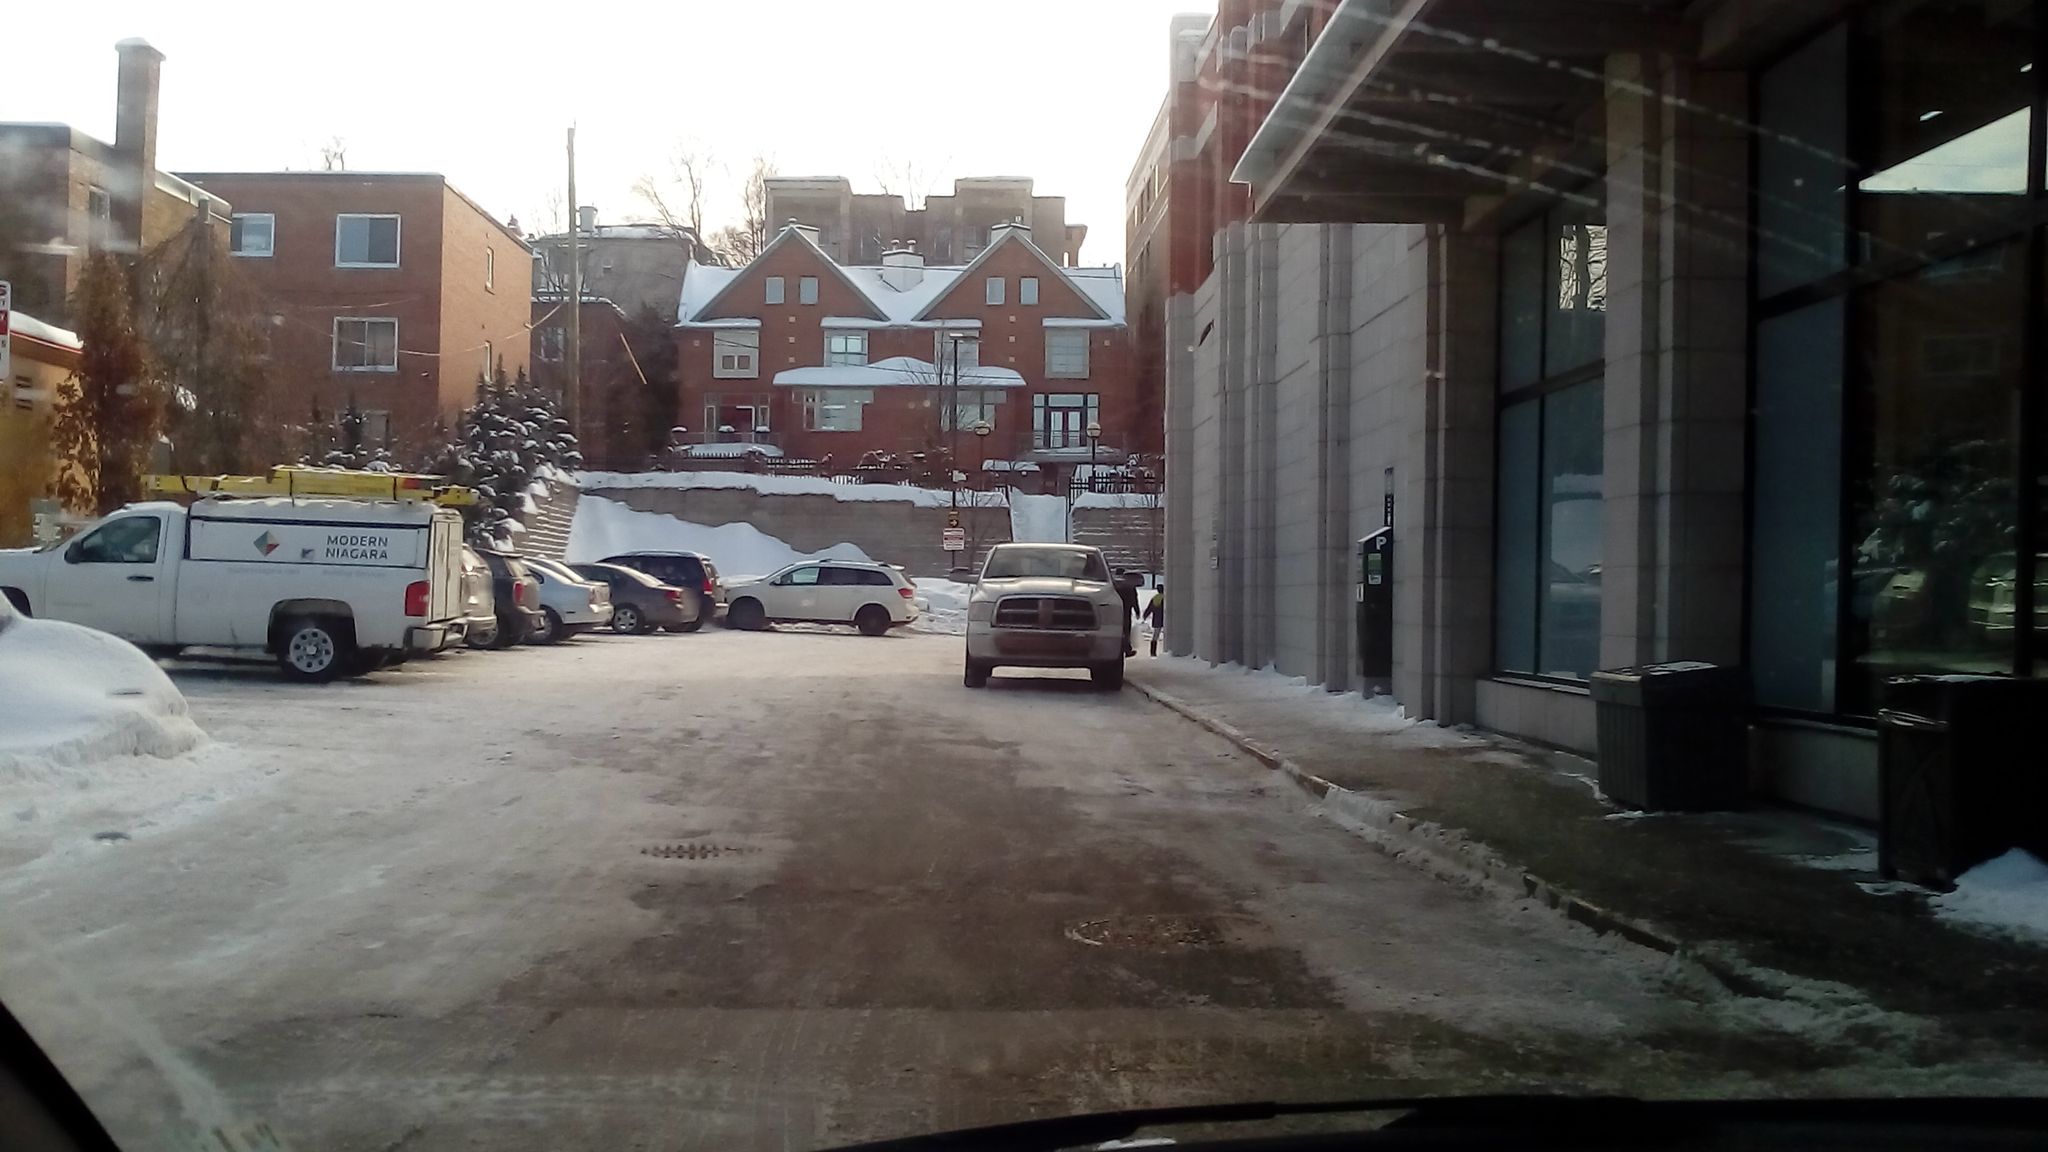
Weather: snowy
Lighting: day
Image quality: slightly poor
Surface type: driving surface
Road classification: service
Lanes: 4
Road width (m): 3
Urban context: urban centre
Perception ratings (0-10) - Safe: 4, Lively: 5.42, Beautiful: 4.68, Boring: 6.45, Depressing: 5.67, Wealthy: 2.79